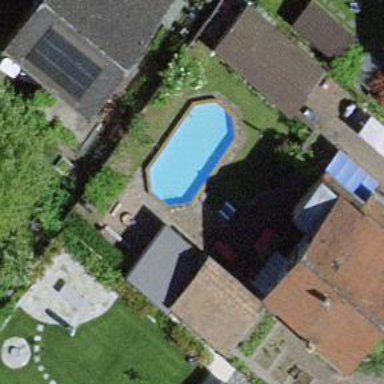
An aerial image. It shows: Swimming pool located in leisure land.